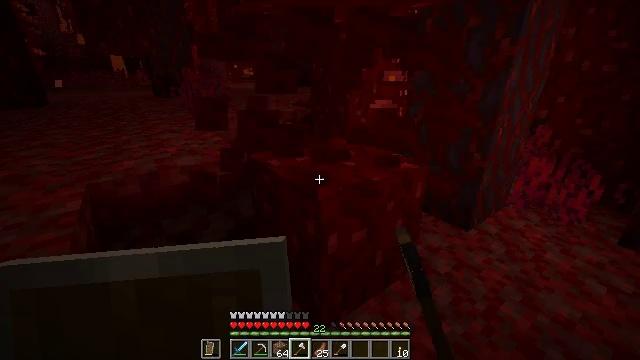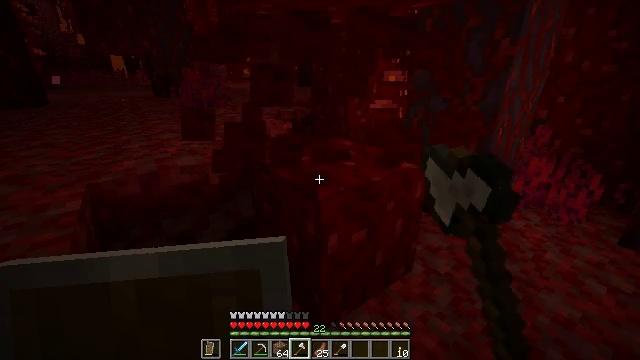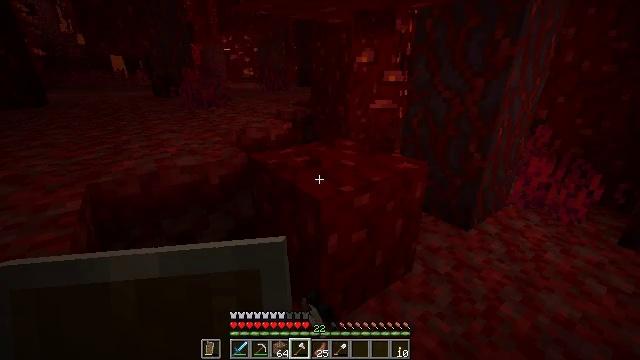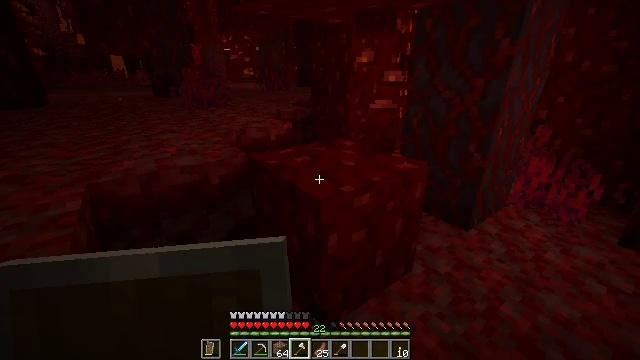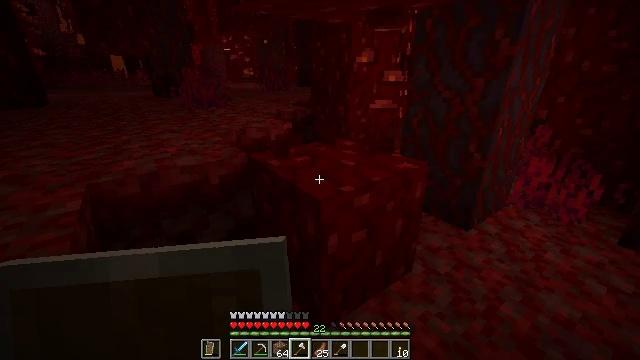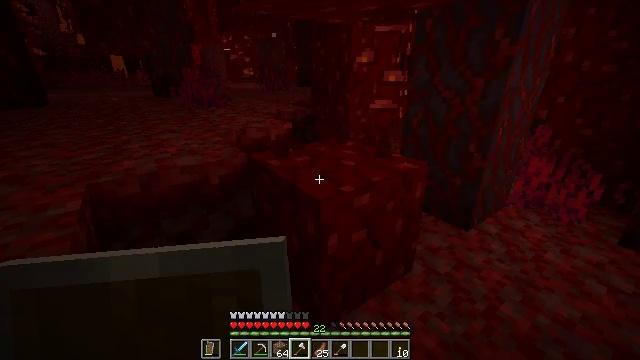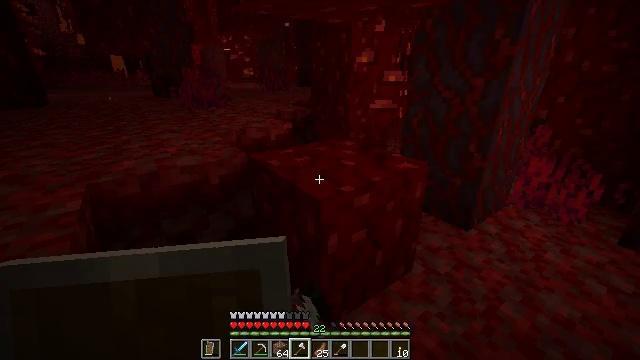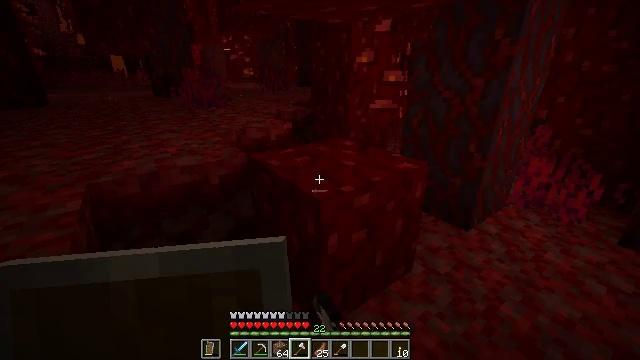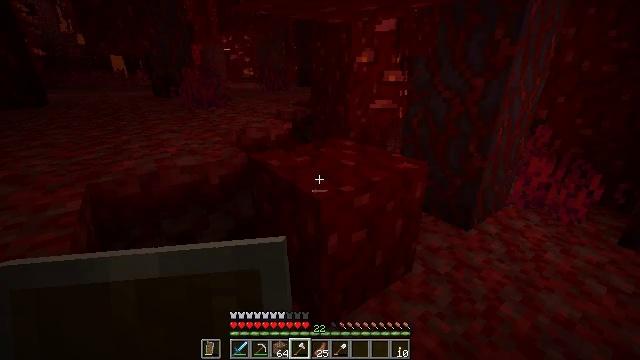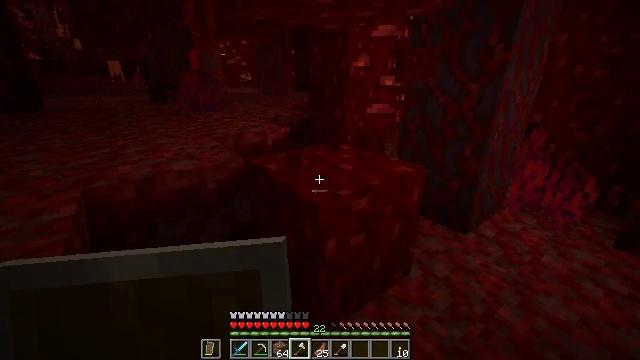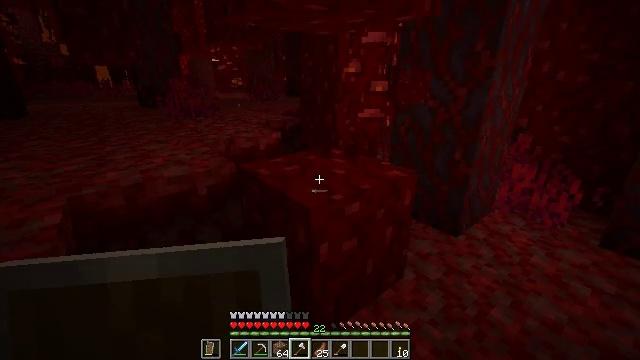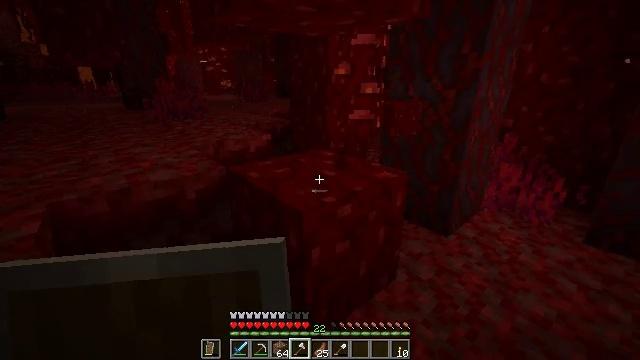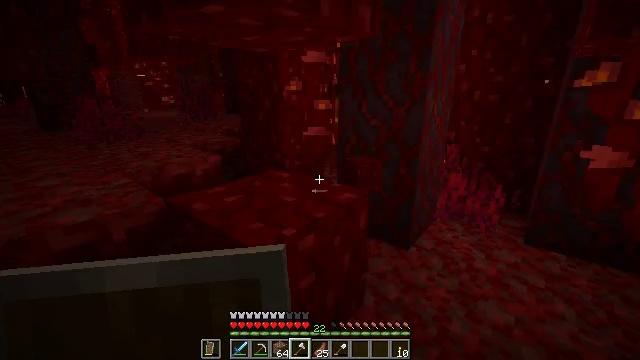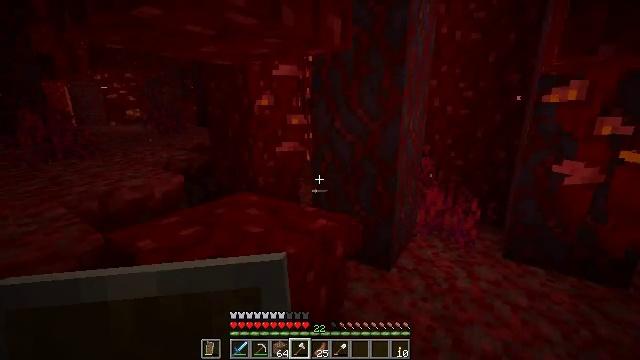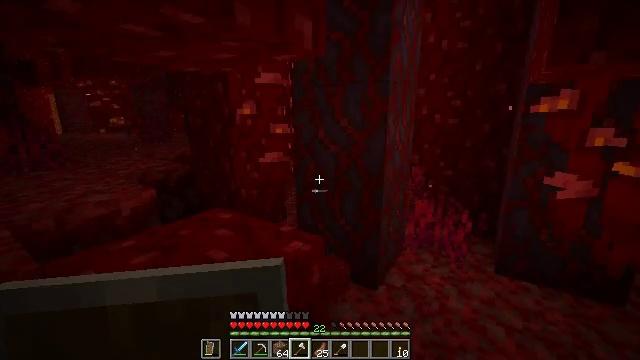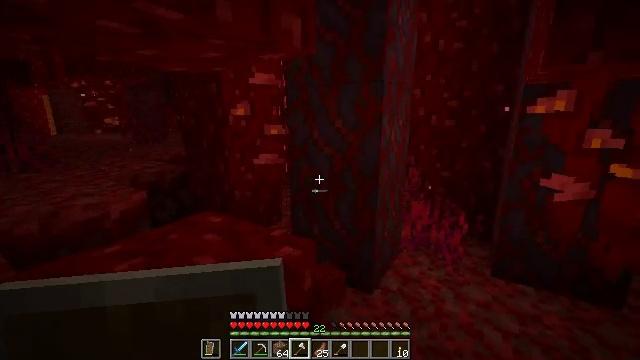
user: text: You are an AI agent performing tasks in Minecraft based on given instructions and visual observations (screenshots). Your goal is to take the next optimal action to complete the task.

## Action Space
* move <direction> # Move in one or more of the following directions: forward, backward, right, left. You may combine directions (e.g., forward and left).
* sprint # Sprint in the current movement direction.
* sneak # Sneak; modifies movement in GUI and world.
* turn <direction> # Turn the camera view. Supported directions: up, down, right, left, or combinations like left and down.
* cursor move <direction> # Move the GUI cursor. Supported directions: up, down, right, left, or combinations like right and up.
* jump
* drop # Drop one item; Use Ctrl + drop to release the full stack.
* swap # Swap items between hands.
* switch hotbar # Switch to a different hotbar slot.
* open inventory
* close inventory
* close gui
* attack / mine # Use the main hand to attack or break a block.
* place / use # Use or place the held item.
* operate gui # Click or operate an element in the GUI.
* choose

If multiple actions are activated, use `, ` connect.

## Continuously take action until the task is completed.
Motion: motion action
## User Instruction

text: Break the crimson stem to collect it.
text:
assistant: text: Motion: attack / mine
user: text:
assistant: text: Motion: attack / mine
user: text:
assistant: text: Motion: attack / mine
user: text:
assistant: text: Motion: attack / mine
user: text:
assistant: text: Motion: attack / mine
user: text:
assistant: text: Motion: attack / mine
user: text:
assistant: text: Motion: no_op
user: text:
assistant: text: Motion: no_op
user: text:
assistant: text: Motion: no_op
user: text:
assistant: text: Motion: turn right and up
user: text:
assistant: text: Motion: move forward, turn right
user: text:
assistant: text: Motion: move forward, turn right and up
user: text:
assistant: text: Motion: move forward and move right, turn right and up
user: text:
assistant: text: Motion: move forward and move right, turn right and up
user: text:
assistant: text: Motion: move forward and move right
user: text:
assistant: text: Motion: move forward and move right
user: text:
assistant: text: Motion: move forward and move right
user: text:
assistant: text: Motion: move forward and move right
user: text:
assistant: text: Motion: move forward
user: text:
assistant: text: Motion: move forward
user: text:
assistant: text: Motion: attack / mine
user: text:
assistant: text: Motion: attack / mine
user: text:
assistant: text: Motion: attack / mine
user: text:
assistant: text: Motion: attack / mine
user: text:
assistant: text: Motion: attack / mine
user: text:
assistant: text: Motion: attack / mine
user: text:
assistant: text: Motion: attack / mine
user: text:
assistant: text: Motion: attack / mine
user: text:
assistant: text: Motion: attack / mine
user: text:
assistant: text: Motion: attack / mine